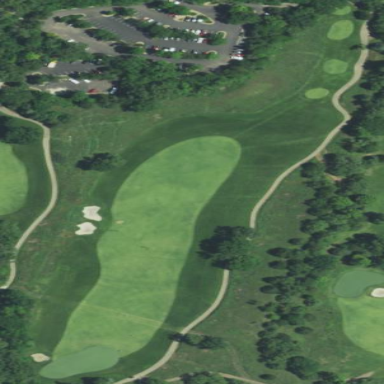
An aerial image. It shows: Rough area in golf course.